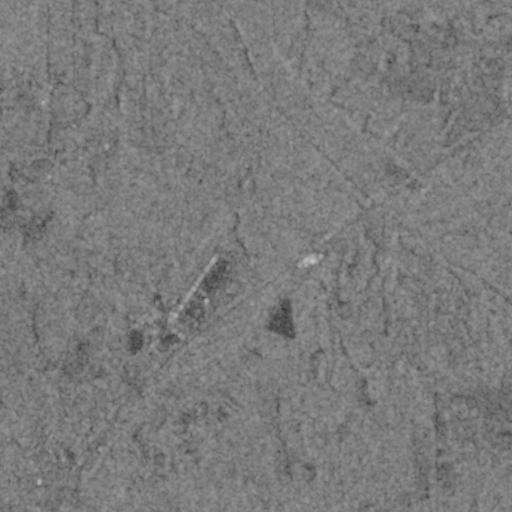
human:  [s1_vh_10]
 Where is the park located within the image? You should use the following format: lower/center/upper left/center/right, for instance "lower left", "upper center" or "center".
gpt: The park is located in the lower left of the image.
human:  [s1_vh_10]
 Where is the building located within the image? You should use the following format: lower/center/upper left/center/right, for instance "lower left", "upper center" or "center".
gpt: The building is located in the lower left of the image.
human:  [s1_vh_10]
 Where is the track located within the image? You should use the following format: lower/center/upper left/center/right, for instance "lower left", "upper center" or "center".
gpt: There is no track in the image.

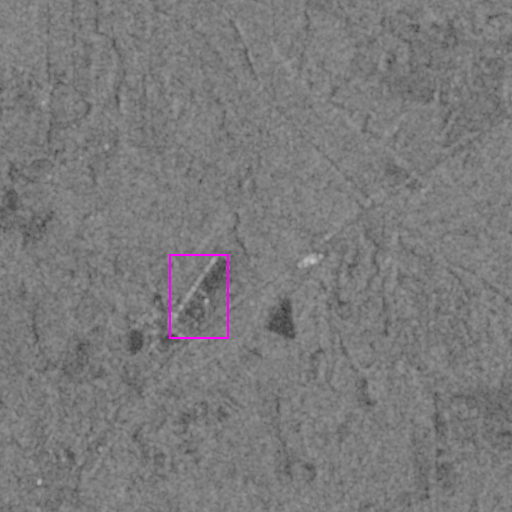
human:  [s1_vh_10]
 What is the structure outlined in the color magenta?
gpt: The structure outlined in magenta is a building.
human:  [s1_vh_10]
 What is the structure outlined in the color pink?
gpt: There is no pink outline.